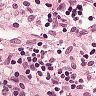
Metastatic tissue present: no